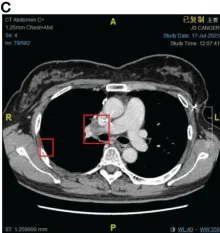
The response of lung metastases to immunotherapy combined with chemotherapy. (C) After four cycles of treatment.
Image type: radiology (ct)